Field crop: tomato
Growth stage: 1
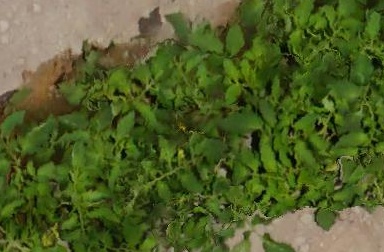
Species: tomato